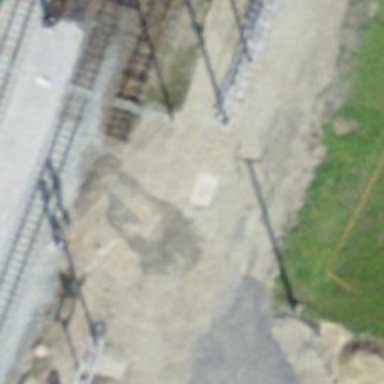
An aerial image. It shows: Single-track siding with electrified contact line.